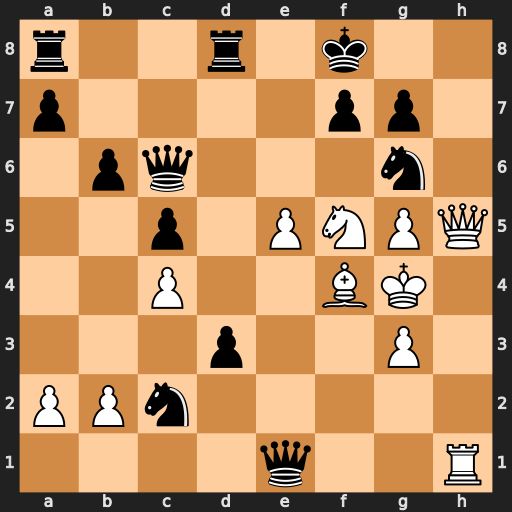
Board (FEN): r2r1k2/p4pp1/1pq3n1/2p1PNPQ/2P2BK1/3p2P1/PPn5/4q2R
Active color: w
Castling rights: -
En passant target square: -
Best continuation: Qh8+ Nxh8 Rxh8#